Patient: sex M, age 77
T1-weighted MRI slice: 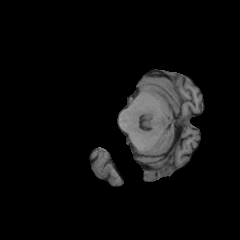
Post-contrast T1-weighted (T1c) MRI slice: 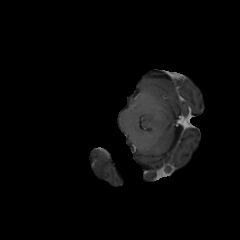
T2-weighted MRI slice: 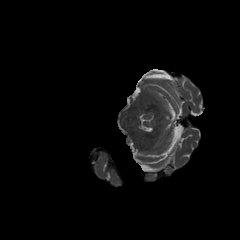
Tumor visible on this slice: no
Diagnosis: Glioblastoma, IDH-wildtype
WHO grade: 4